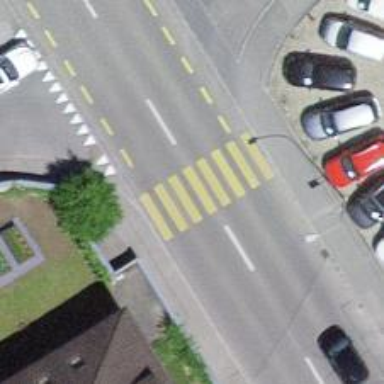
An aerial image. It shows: Zebra crossing on the road.